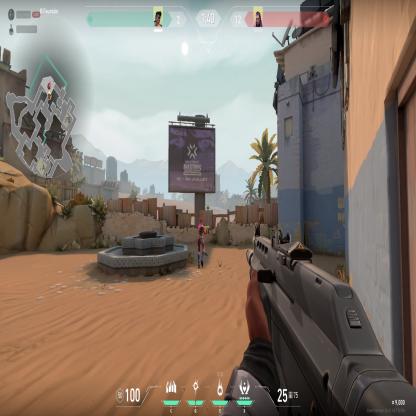
Label: enemy